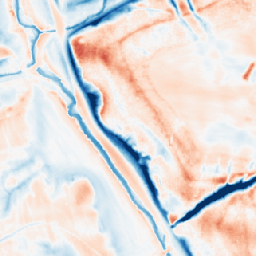
Category: multiscale
Decomposition family: dog_multiscale
Decomposition parameters: sigma_ratio: 1.6
n_scales: 6
base_sigma: 0.5
Upsampling method: area
Upsampling parameters: scale: 8
Upsampling scale: 8